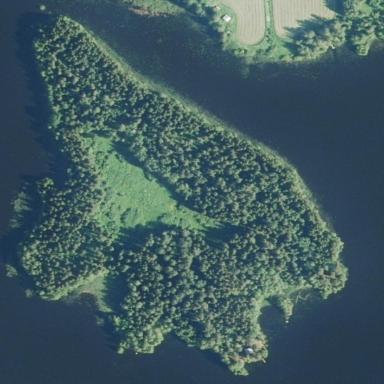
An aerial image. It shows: Island covered with woodland.